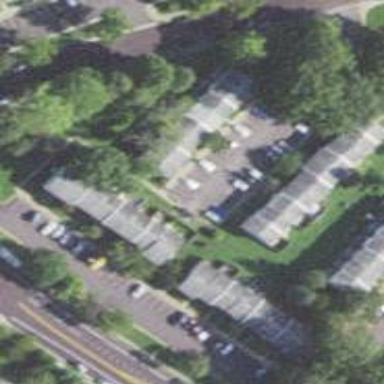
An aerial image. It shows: Driveway on living street.